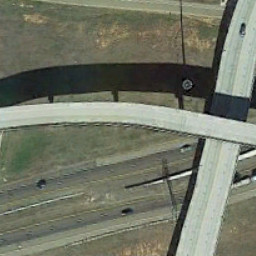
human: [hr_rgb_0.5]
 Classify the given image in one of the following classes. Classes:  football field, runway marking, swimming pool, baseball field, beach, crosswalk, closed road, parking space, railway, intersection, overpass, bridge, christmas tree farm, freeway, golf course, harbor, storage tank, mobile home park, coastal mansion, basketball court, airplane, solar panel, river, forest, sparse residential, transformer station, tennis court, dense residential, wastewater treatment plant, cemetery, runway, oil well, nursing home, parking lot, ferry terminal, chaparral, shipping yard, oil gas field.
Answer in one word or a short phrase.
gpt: overpass